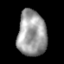
Tissue: lung
Cell type: T cells
Senescence score: 0.242
Nuclear area (px): 1287
Mean DAPI intensity: 154.974